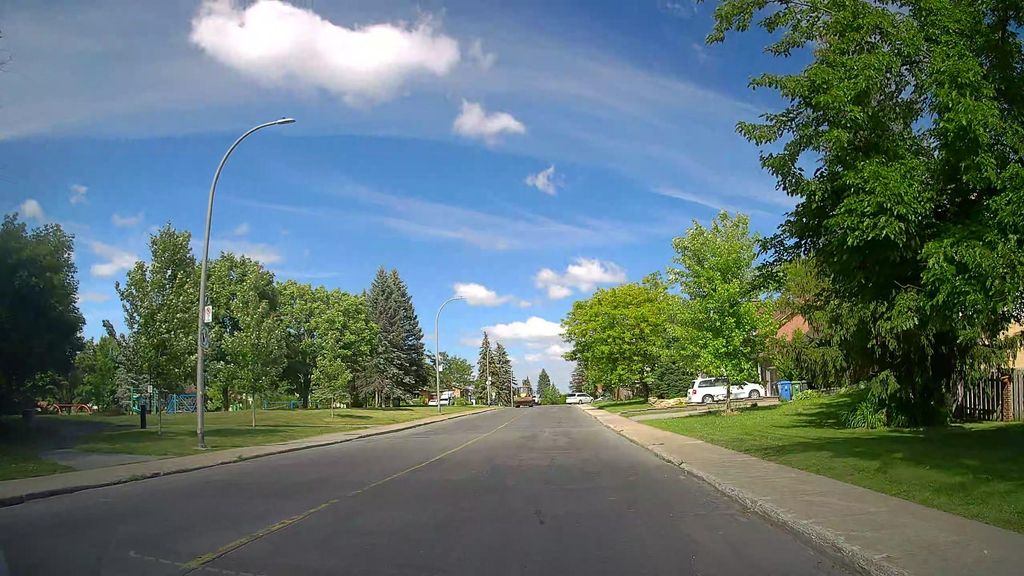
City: montreal